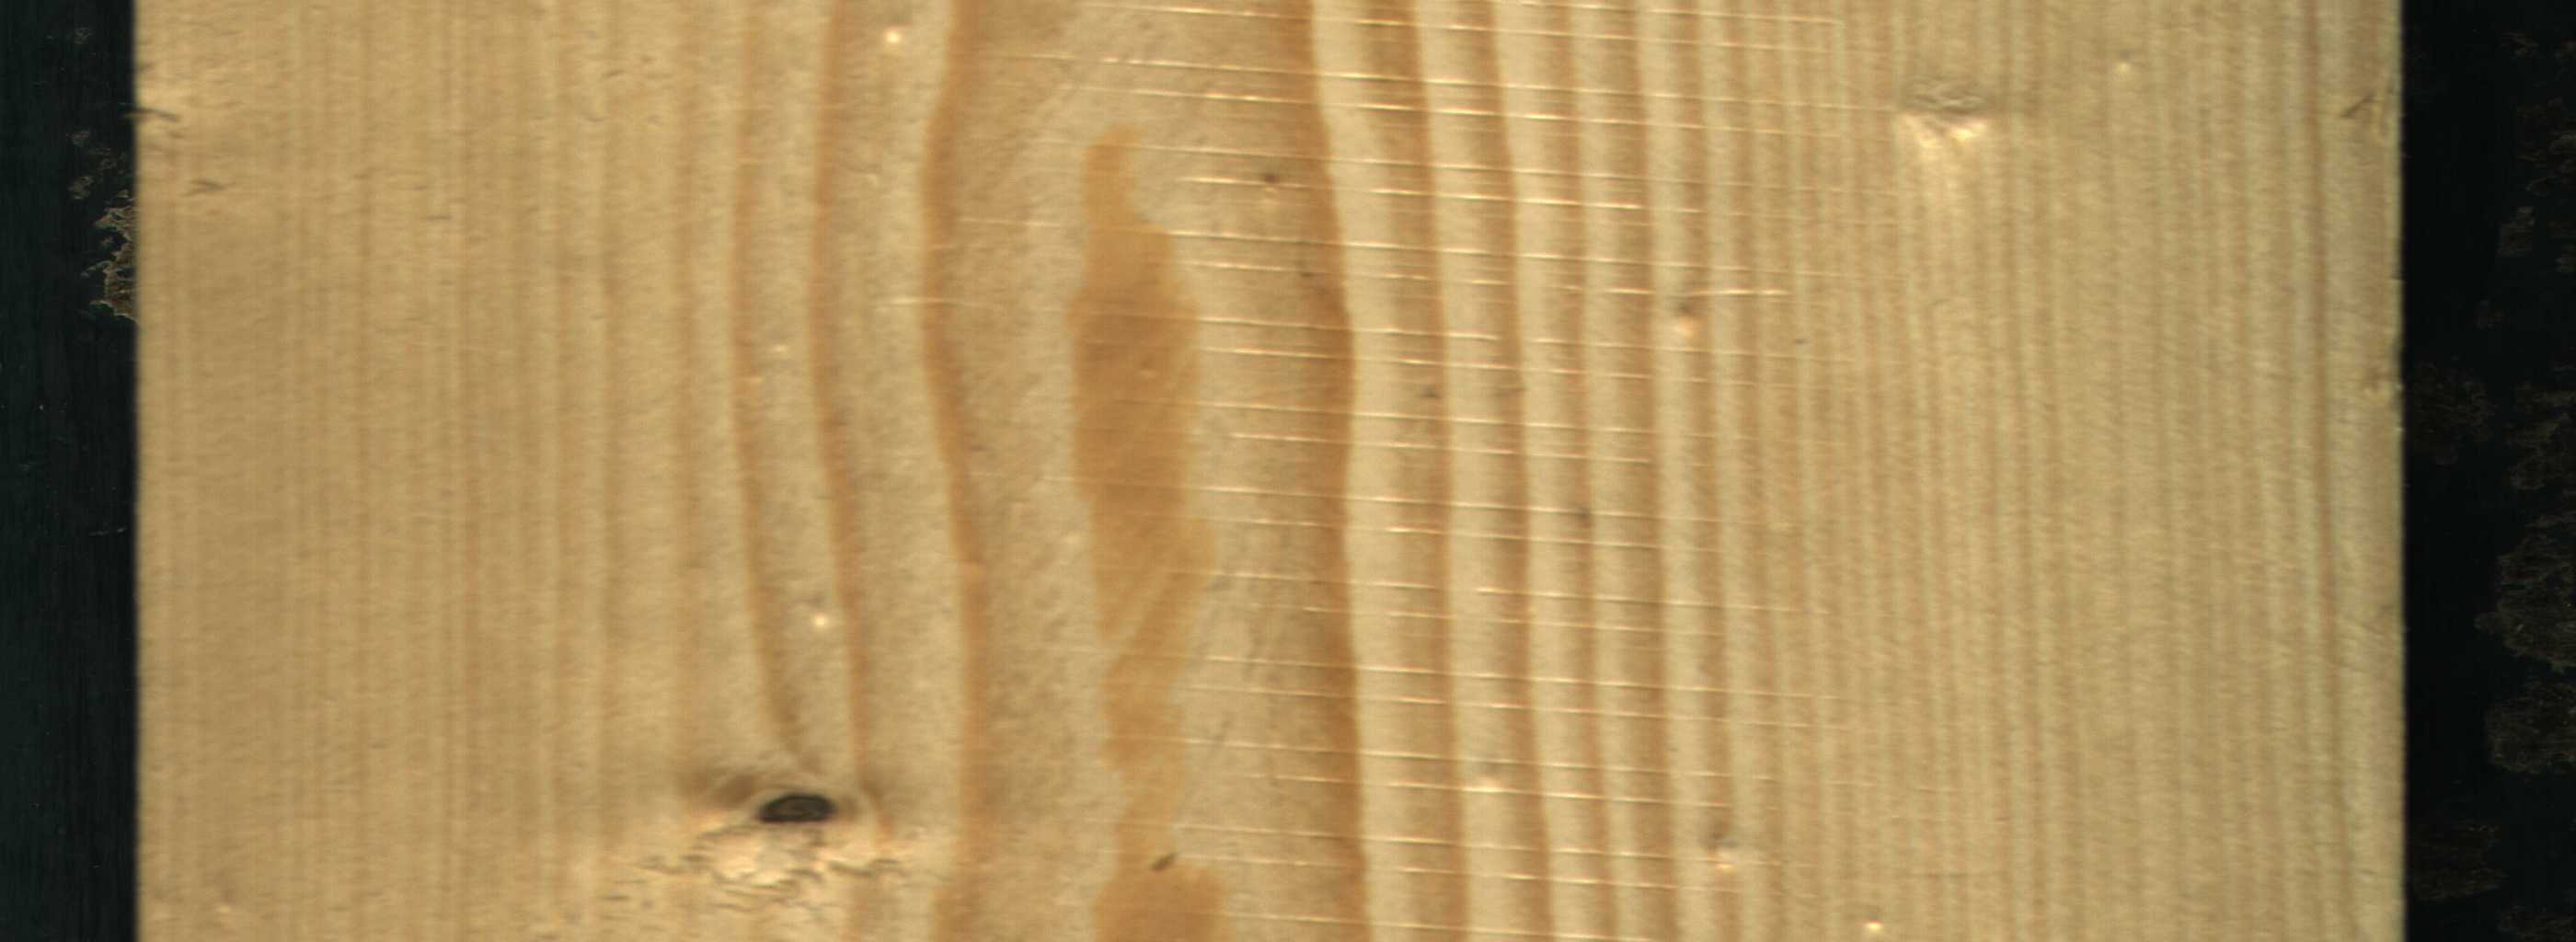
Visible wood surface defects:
Dead_Knot